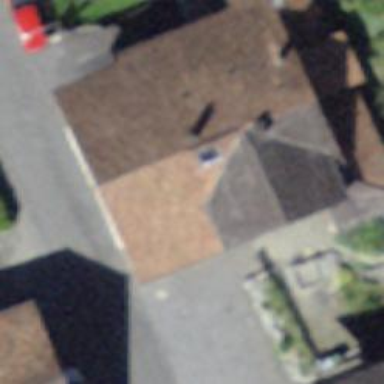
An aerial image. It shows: Post box.